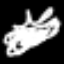
Label: clock